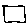
Label: square